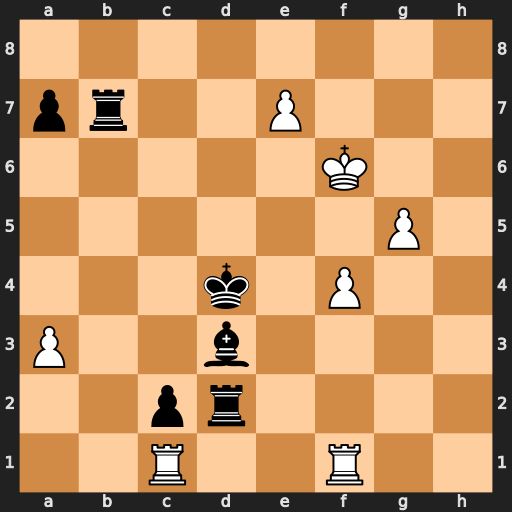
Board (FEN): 8/pr2P3/5K2/6P1/3k1P2/P2b4/2pr4/2R2R2
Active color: w
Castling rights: -
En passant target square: -
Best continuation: e8=Q Rb6+ Kg7